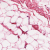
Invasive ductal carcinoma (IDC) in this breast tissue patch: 0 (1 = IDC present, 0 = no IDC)